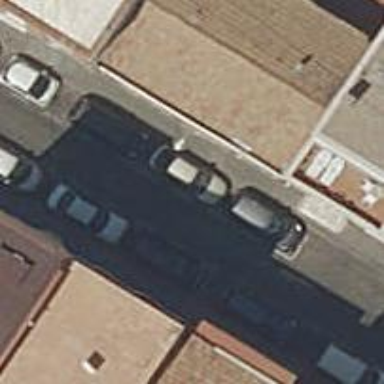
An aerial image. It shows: Image showing building with apartments.